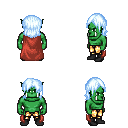
a pixel art fantasy rpg character, male body template, orc, green skin, maroon cape, gold greaves, white cyan long bangs hairstyle, black shoes, four views (front, back, left, right), 2x2 character sprite sheet, small pixel art, hard edges, no anti-aliasing